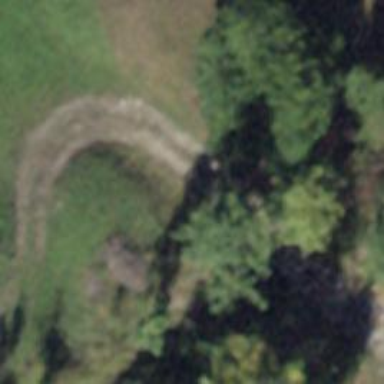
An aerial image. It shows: Track road passing over bridge with grade 3 tracktype.